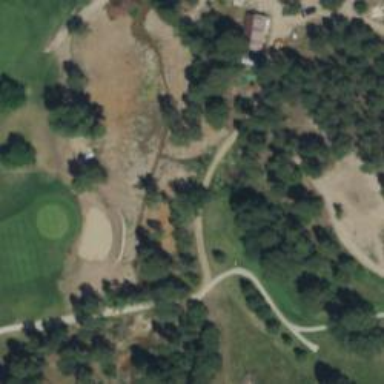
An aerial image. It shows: Service road designated as golf cart path.